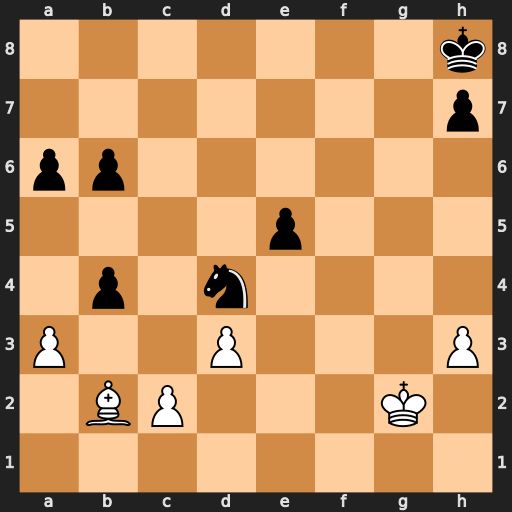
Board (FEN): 7k/7p/pp6/4p3/1p1n4/P2P3P/1BP3K1/8
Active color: w
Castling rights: -
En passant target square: -
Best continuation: Bxd4 exd4 a4 Kg7 Kf3